Current action and preconditions to check: trajectory_clear

Your task: For each precondition in the list above, predict whether it will hold at this action.

Consider the current scene as observed from the mobile robot's camera, and analyze the predicted future states of all dynamic agents (e.g., people, animals, vehicles, or any moving entities) within the NEXT SECOND.

IMPORTANT: Only answer "very likely" if you are absolutely certain—based on strong, clear evidence—that a dynamic agent will violate the precondition in the predicted future state. Do NOT answer "very likely" for unlikely, ambiguous, or low-probability risks.

Ask yourself for each precondition: Is there a high probability, with clear and convincing evidence, that the predicted future states of any dynamic agent will interfere with the predicted future state of the currently executing action within the NEXT SECOND, causing that precondition to fail?

Assess the risk level based on these predictions. Use "likely" or "very likely" if motions create a clear risk of interference.

Use "neutral" or "improbable" if agents are nearby but their predicted paths are clearly diverging or non-conflicting.

Failure Risk Categories: "very improbable", "improbable", "neutral", "likely", "very likely"

Answer Format: Output ONLY the probability_of_failure value from these categories: "very improbable", "improbable", "neutral", "likely", "very likely"

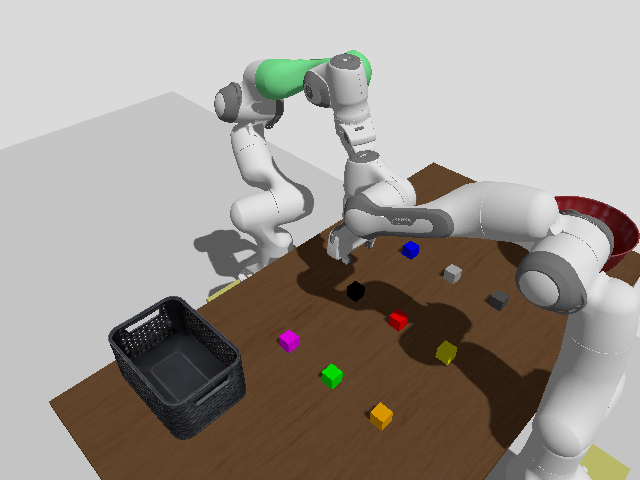

Answer: improbable